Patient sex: F
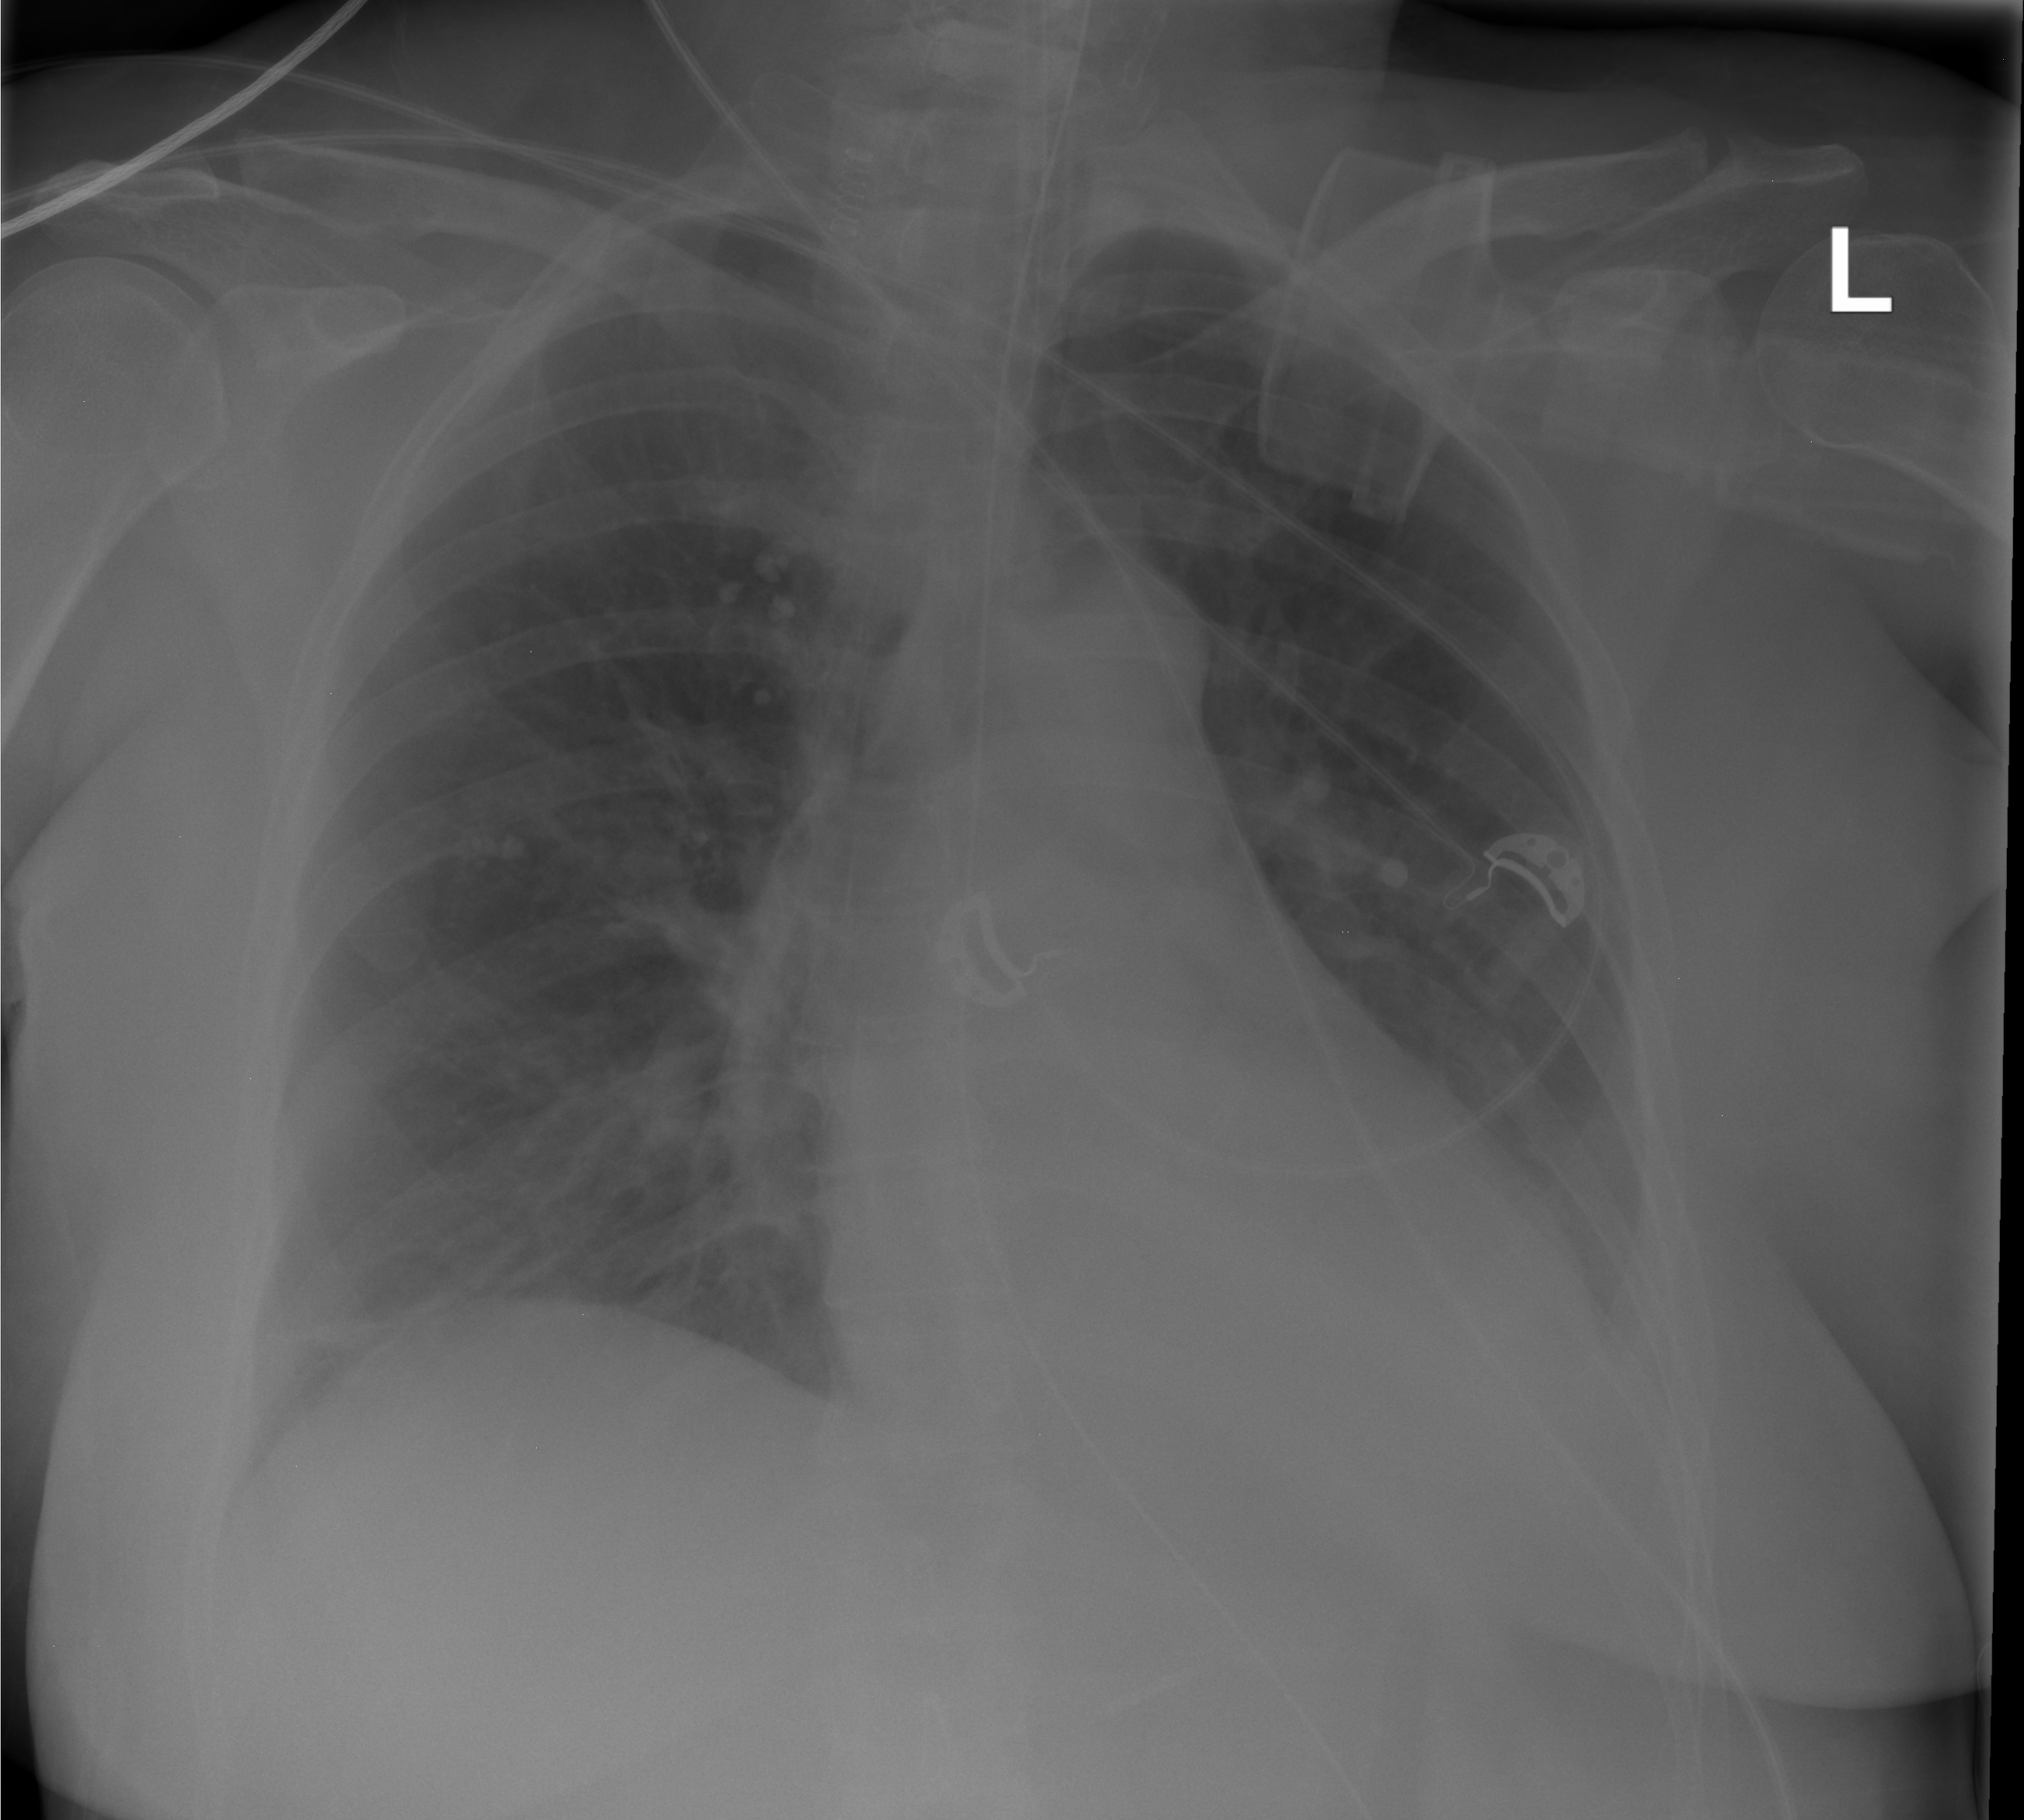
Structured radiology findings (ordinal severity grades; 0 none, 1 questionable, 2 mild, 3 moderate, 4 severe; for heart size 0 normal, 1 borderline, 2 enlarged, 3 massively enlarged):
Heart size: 2
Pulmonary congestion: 2
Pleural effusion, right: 0
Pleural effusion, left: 2
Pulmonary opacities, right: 2
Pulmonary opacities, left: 0
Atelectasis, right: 2
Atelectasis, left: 2